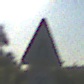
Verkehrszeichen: VerengteFahrbahn
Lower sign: Geschwindigkeit90
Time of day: MorningAfternoon
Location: Outdoor (Nature)
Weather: Clear
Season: NotSpecified
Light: Natural